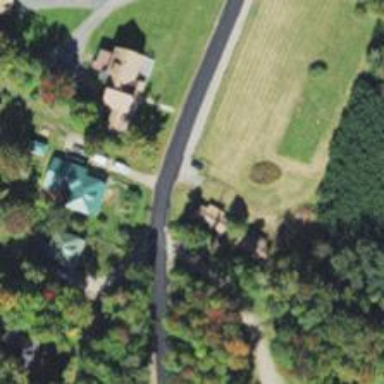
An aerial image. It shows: Unclassified road with asphalt surface.